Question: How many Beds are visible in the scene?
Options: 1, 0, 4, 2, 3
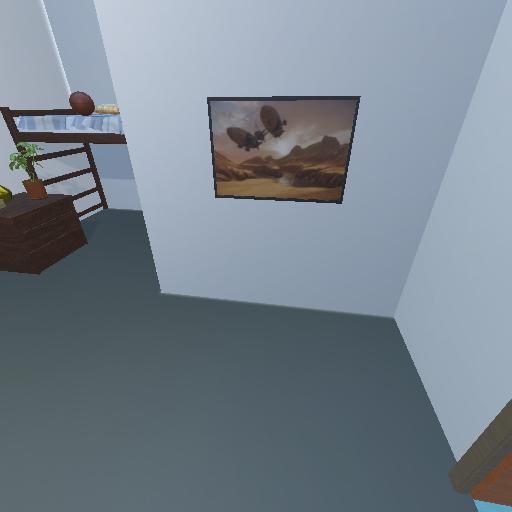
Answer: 1